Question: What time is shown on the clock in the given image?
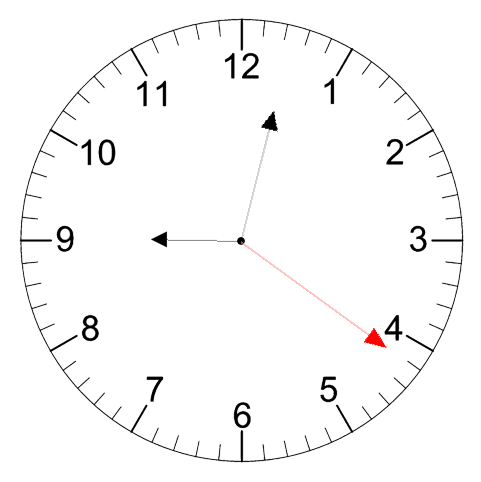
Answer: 09:02:21